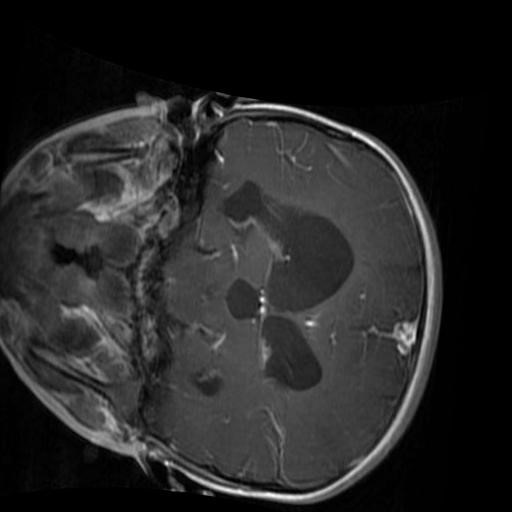
Label: brain_glioma